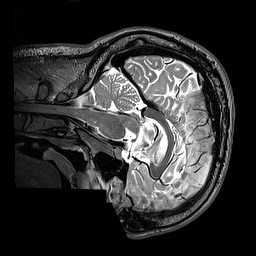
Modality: T2w
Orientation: sagittal
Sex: male
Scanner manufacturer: siemens
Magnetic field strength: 3 T
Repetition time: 3.2 s
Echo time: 0.409 s